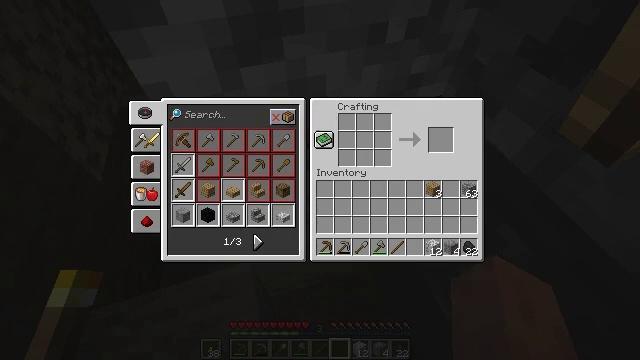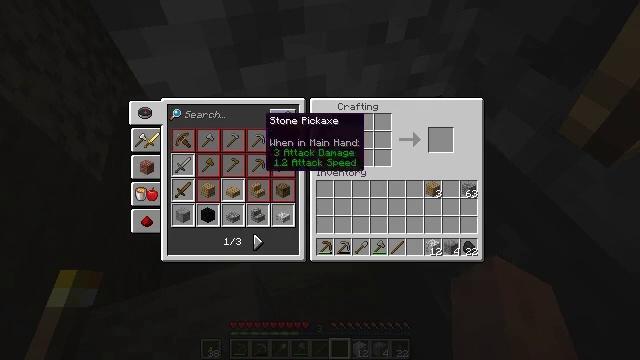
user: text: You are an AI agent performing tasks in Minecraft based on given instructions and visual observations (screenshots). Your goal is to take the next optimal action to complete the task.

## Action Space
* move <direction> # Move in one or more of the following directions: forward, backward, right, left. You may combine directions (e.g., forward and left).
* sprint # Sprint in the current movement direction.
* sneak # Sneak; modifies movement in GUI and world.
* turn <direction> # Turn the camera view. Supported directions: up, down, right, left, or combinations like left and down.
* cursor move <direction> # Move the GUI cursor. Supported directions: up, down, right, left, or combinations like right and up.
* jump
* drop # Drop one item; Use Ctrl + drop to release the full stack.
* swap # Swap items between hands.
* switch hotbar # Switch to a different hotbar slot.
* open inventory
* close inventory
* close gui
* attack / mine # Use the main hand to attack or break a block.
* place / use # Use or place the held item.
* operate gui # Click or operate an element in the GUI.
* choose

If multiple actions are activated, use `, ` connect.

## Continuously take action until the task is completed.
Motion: motion action
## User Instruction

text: Mine stone underground.
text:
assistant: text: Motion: no_op
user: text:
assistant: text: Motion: no_op